Aerial crown-view tile of a tropical tree (Barro Colorado Island, Panama), acquired 20240813:
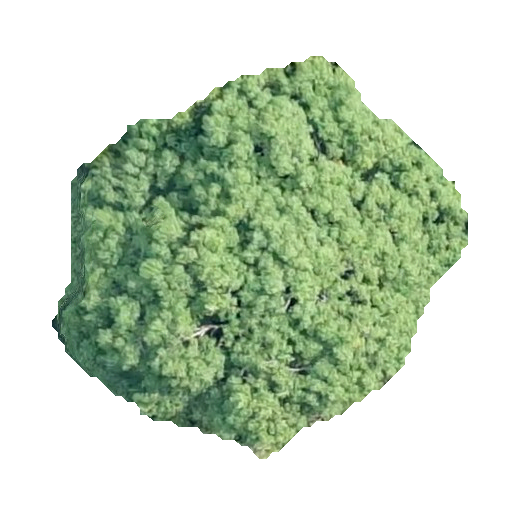
Species: Handroanthus guayacan
GBIF accepted scientific name: Handroanthus guayacan
Crown area: 168.839 m²